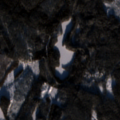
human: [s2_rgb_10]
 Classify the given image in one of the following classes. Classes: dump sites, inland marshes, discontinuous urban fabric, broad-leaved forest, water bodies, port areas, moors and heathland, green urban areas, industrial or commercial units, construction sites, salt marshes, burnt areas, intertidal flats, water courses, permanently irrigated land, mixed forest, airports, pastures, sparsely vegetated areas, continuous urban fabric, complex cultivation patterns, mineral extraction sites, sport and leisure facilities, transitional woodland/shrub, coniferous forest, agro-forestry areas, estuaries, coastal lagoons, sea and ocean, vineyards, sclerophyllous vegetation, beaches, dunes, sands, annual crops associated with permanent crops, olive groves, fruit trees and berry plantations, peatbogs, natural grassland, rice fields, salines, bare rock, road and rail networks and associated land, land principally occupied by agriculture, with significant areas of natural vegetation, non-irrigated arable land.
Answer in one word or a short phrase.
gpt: coniferous forest, mixed forest